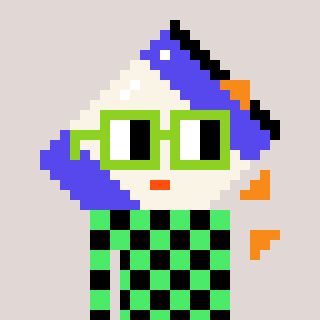
a pixel art character with square light green glasses, a chips-shaped head and a teal-colored body on a warm background